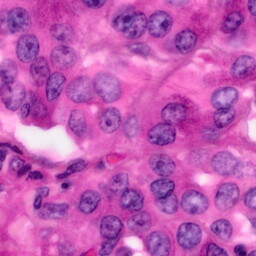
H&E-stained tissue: Pancreatic